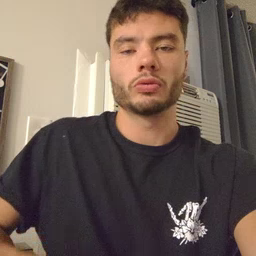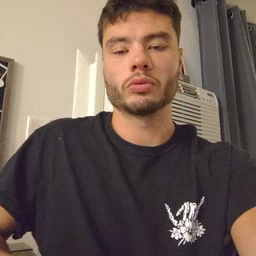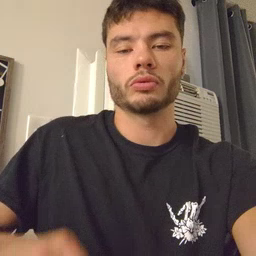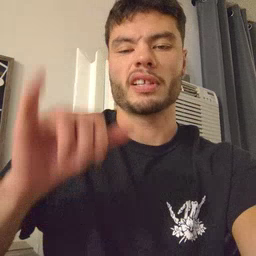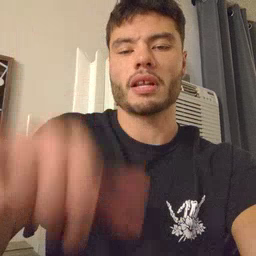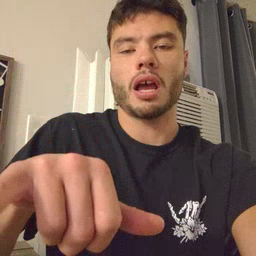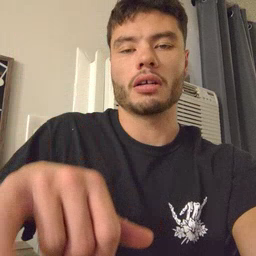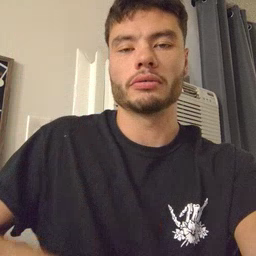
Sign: that